Question: I am horizontally displaying twenty ten theme category posts in two columns like:

I am using below code:
'''
<?php if (have_posts()) : while(have_posts()) : $i++; if(($i % 2) == 0) :
$wp_query->next_post(); else : the_post(); ?>
<div id="left-column">
<h1><?php the_permalink(); ?></h1>
<?php the_content(); ?>
</div>
<?php endif; endwhile; else: ?>
<?php endif; ?>
<?php $i = 0; rewind_posts(); ?>
<?php if (have_posts()) : while(have_posts()) : $i++; if(($i % 2) !== 0) : $wp_query->next_post(); else : the_post(); ?>
<div id="right-column">
<h1><?php the_permalink(); ?></h1>
<?php the_content(); ?>
</div>
<?php endif; endwhile; else: ?>
<?php endif; ?>
'''
If i click on post #1 and move to single post display page, where full post displays and two links appears(next post,previous post) at top/bottom of the page. and then click on next post link it goes to display post #3. But i need to display post #2 then post #3, post#4.... how it is possible.?
Thanks
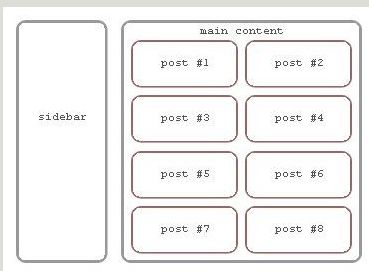
Answer: I would do this with css.
Use the "standard"-Loop. For example
'''
<div id="main-content">
<?php if ( have_posts() ) while ( have_posts() ) : the_post(); ?>
<div class="post">
<h2><?php the_title(); ?></h2>
<?php the_excerpt(); ?>
</div>
<?php endwhile; ?>
</div>
'''
With '<?php the_excerpt(); ?>' you can control the length of the post, wordpress standard is 55 Words. So every post has a length of 55 Words.
Then you can give each .post element a width less then 50% and float it left.
An simple example:
'''
#main-content {
float: left;
}
.post {
float: left;
width: 42%;
margin-right: 5%;
}
'''
Now u are having two columns and you can make it responsive too and your "previous/next" links should work too.
Here is an example.
<URL>
I hope, this can help you.
Greetings!